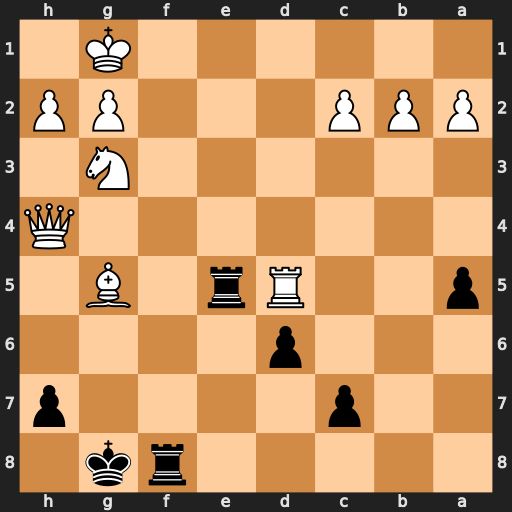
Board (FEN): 5rk1/2p4p/3p4/p2Rr1B1/7Q/6N1/PPP3PP/6K1
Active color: b
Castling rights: -
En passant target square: -
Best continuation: Re1+ Nf1 Rexf1#